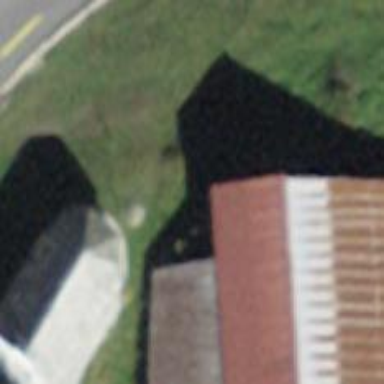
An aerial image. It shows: Building that serves as place of worship.